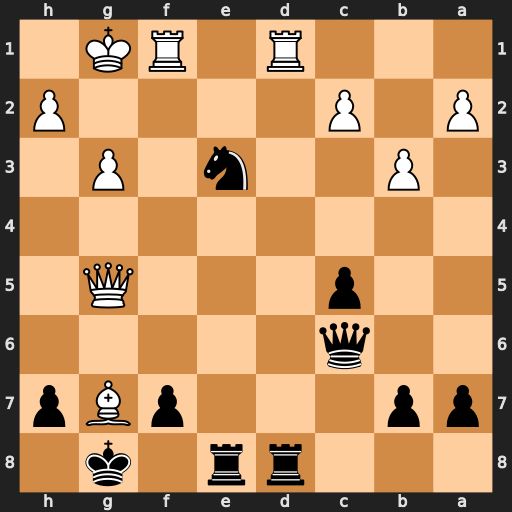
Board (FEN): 3rr1k1/pp3pBp/2q5/2p3Q1/8/1P2n1P1/P1P4P/3R1RK1
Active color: b
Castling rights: -
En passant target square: -
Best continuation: Qg2#